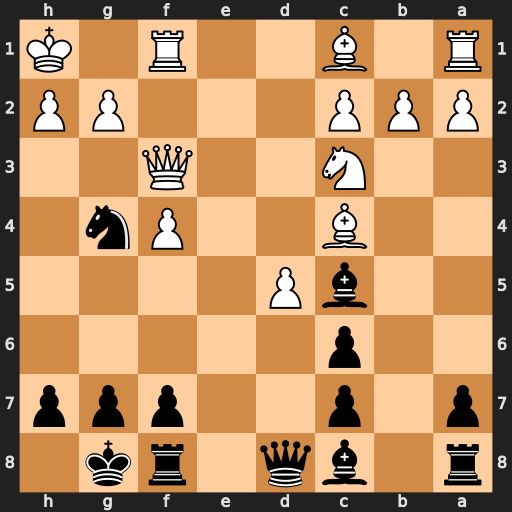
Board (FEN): r1bq1rk1/p1p2ppp/2p5/2bP4/2B2Pn1/2N2Q2/PPP3PP/R1B2R1K
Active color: b
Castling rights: -
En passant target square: -
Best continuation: Nxh2 Qg3 Nxf1